Field crop: maize
Growth stage: 2
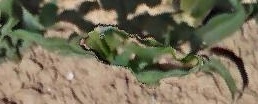
Species: maize